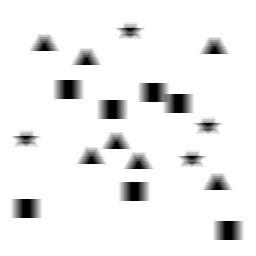
Squares: 7
Triangles: 7
Stars: 4
Total shapes: 18